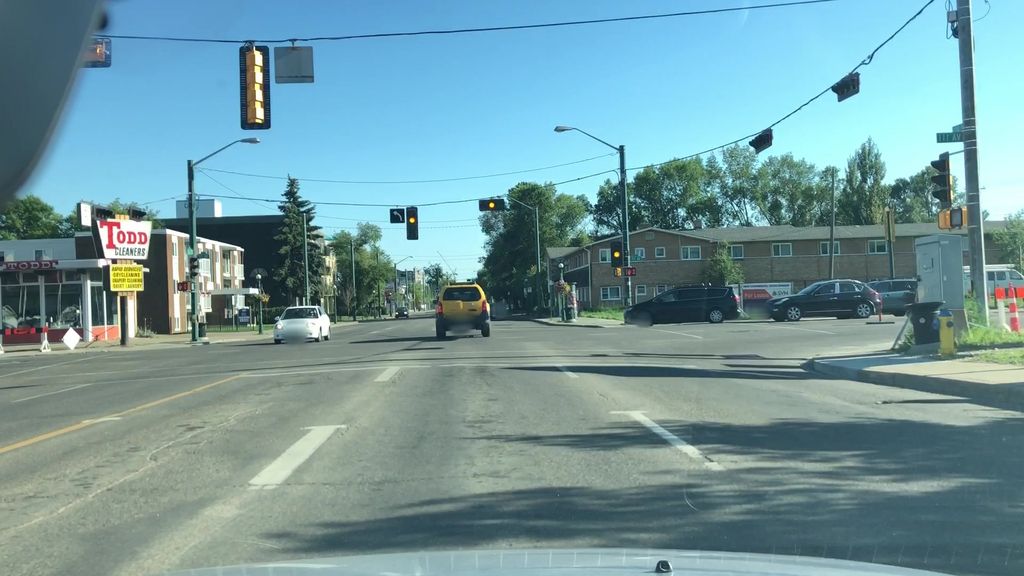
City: edmonton